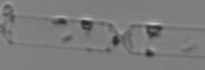
Label: Cerataulina_pelagica